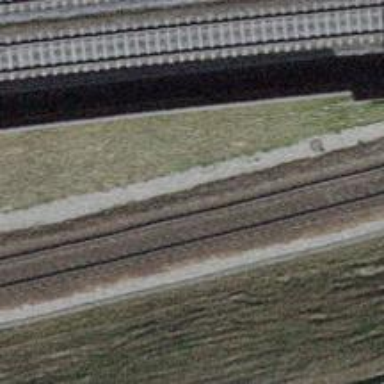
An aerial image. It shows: Single-track electrified railway with contact line.